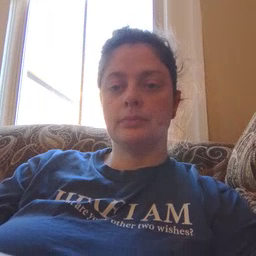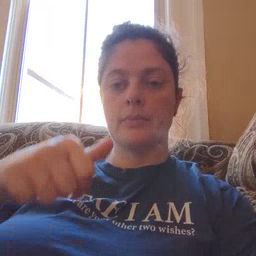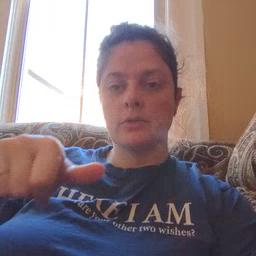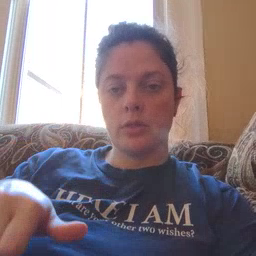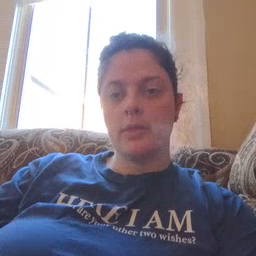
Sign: puzzle